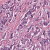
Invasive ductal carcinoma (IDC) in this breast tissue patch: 1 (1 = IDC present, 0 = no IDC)